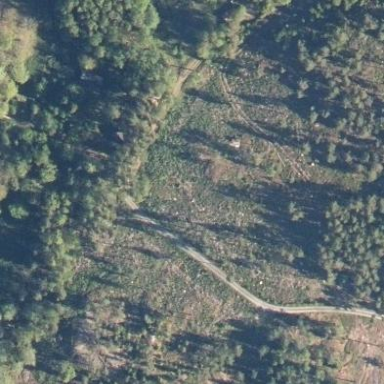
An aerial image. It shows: Clearcut area with scrub vegetation.